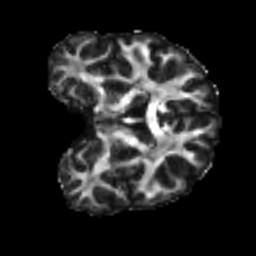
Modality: FA
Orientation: coronal
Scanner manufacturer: siemens
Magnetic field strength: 3 T
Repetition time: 4 s
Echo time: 0.0594 s